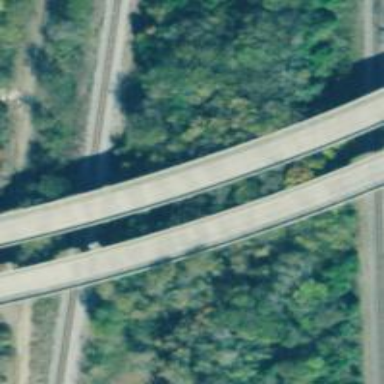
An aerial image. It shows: Viaduct bridge over tertiary road.